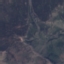
Land use / land cover class: HerbaceousVegetation